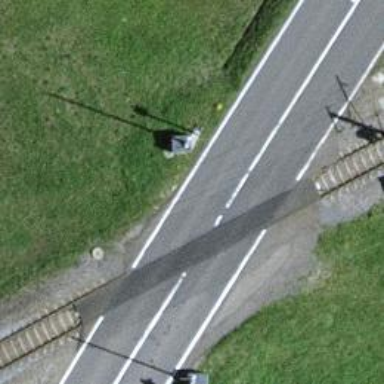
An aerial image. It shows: Full barrier level crossing along the railway.